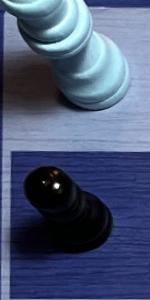
Label: Pawn_Black